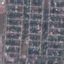
Label: Residential